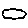
Label: cloud